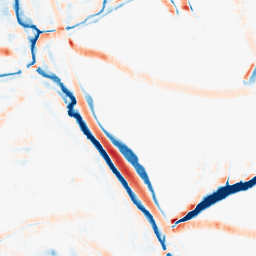
Category: morphological
Decomposition family: morphological_square
Decomposition parameters: operation: average
size: 15
Upsampling method: linear_exact
Upsampling parameters: scale: 2
Upsampling scale: 2